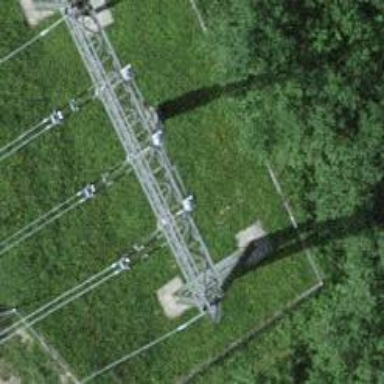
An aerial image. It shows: Insulator used in power equipment.